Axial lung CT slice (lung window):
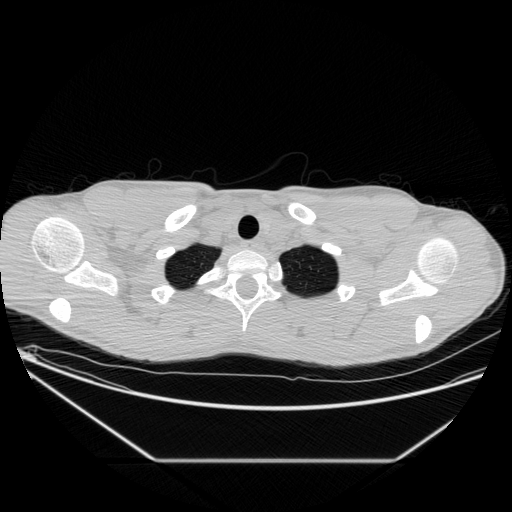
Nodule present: no